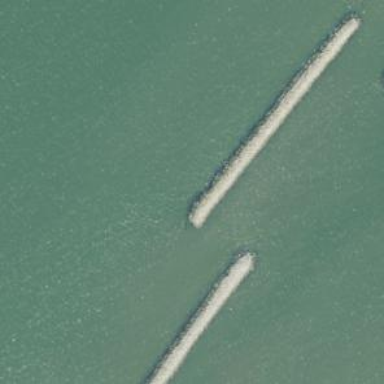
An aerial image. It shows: Breakwater structure.